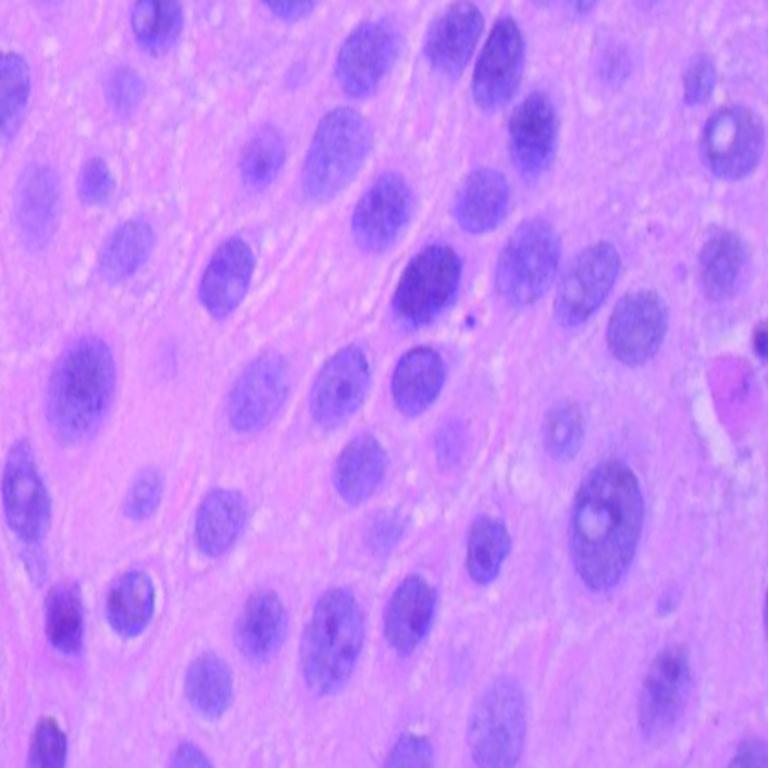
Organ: lung
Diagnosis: squamous carcinomas